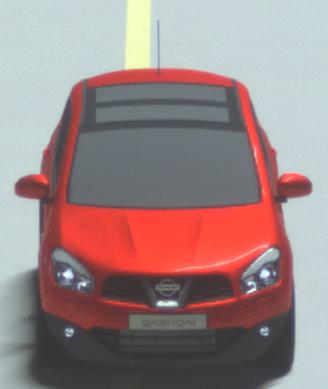
Make: Nissan
Model: Qashqai 1.6
Detailed model: Qashqai (J10)
Model produced from: 2010/03
Model produced until: 2010/08
Doors: 5
Color: red
Road condition: dry road
Daytime: not specified
Contrast: high contrast